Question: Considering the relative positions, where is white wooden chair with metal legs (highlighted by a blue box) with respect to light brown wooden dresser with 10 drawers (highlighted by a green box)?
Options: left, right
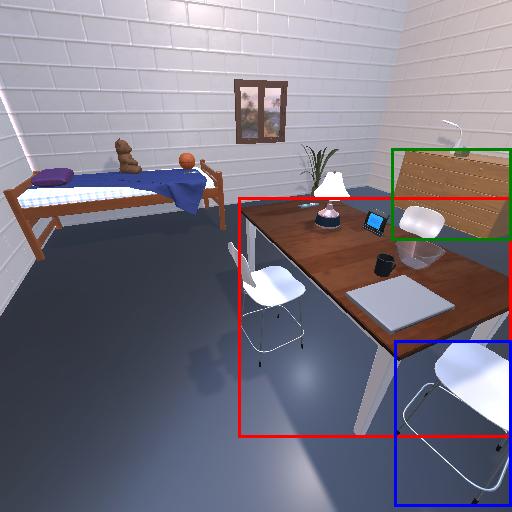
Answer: left